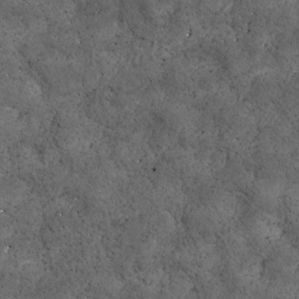
Label: non_frost